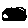
Label: smiley face